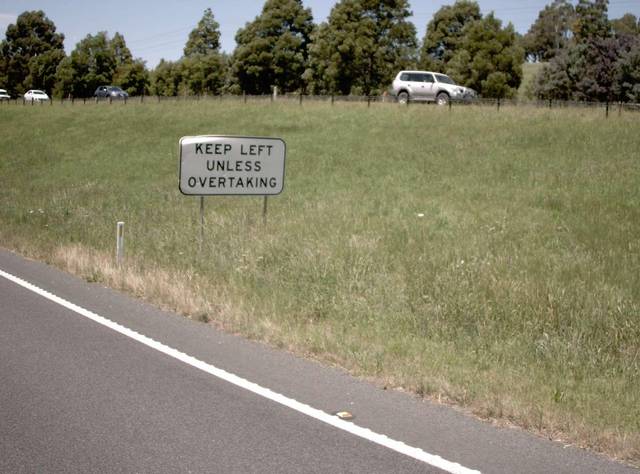
Region: Australia
Coordinates: -38.168, 145.955